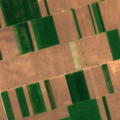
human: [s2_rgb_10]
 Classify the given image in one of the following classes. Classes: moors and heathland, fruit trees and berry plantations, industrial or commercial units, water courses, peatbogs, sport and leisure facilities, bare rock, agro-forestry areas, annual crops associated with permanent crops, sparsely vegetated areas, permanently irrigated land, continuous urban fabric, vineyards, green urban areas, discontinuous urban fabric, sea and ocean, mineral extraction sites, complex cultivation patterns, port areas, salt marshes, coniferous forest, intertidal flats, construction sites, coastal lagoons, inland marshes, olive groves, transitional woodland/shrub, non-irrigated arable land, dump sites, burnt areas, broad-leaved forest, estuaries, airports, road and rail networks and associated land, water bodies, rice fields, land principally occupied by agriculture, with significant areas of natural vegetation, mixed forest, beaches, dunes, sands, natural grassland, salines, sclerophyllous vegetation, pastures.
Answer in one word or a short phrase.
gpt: non-irrigated arable land